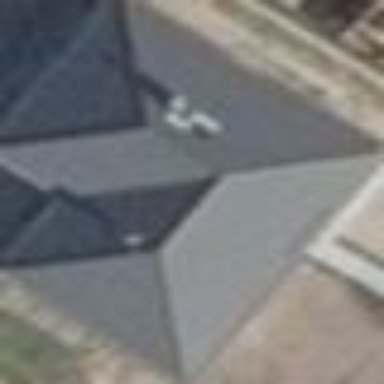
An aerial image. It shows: Part of building.